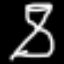
Label: hourglass